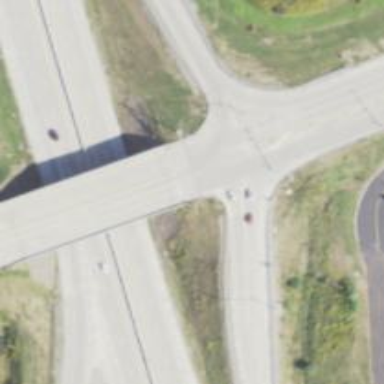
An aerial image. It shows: Secondary road with bridge.